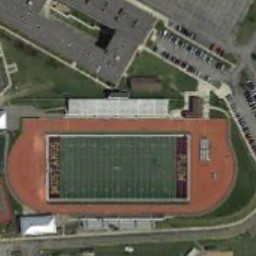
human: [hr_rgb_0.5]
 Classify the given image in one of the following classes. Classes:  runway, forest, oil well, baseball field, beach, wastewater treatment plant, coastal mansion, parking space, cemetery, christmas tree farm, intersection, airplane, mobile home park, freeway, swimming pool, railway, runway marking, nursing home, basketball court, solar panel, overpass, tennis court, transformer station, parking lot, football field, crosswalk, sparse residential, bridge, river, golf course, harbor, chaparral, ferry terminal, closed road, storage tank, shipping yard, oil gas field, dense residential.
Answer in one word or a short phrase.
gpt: football field